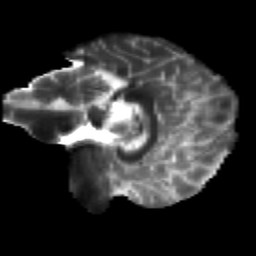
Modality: T2w
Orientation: sagittal
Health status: healthy
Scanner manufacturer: siemens
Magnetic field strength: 3 T
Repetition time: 12 s
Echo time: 0.092 s